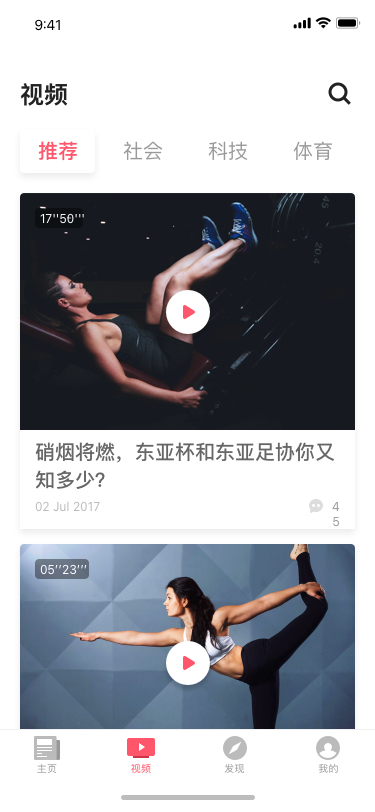
Text in this UI design:
视频
推荐
社会
科技
体育
17''50'''
硝烟将燃，东亚杯和东亚足协你又知多少？
02 Jul 2017
45
05’’23’’’
内蒙古小草真会解散？咖咖经济学详尽透析